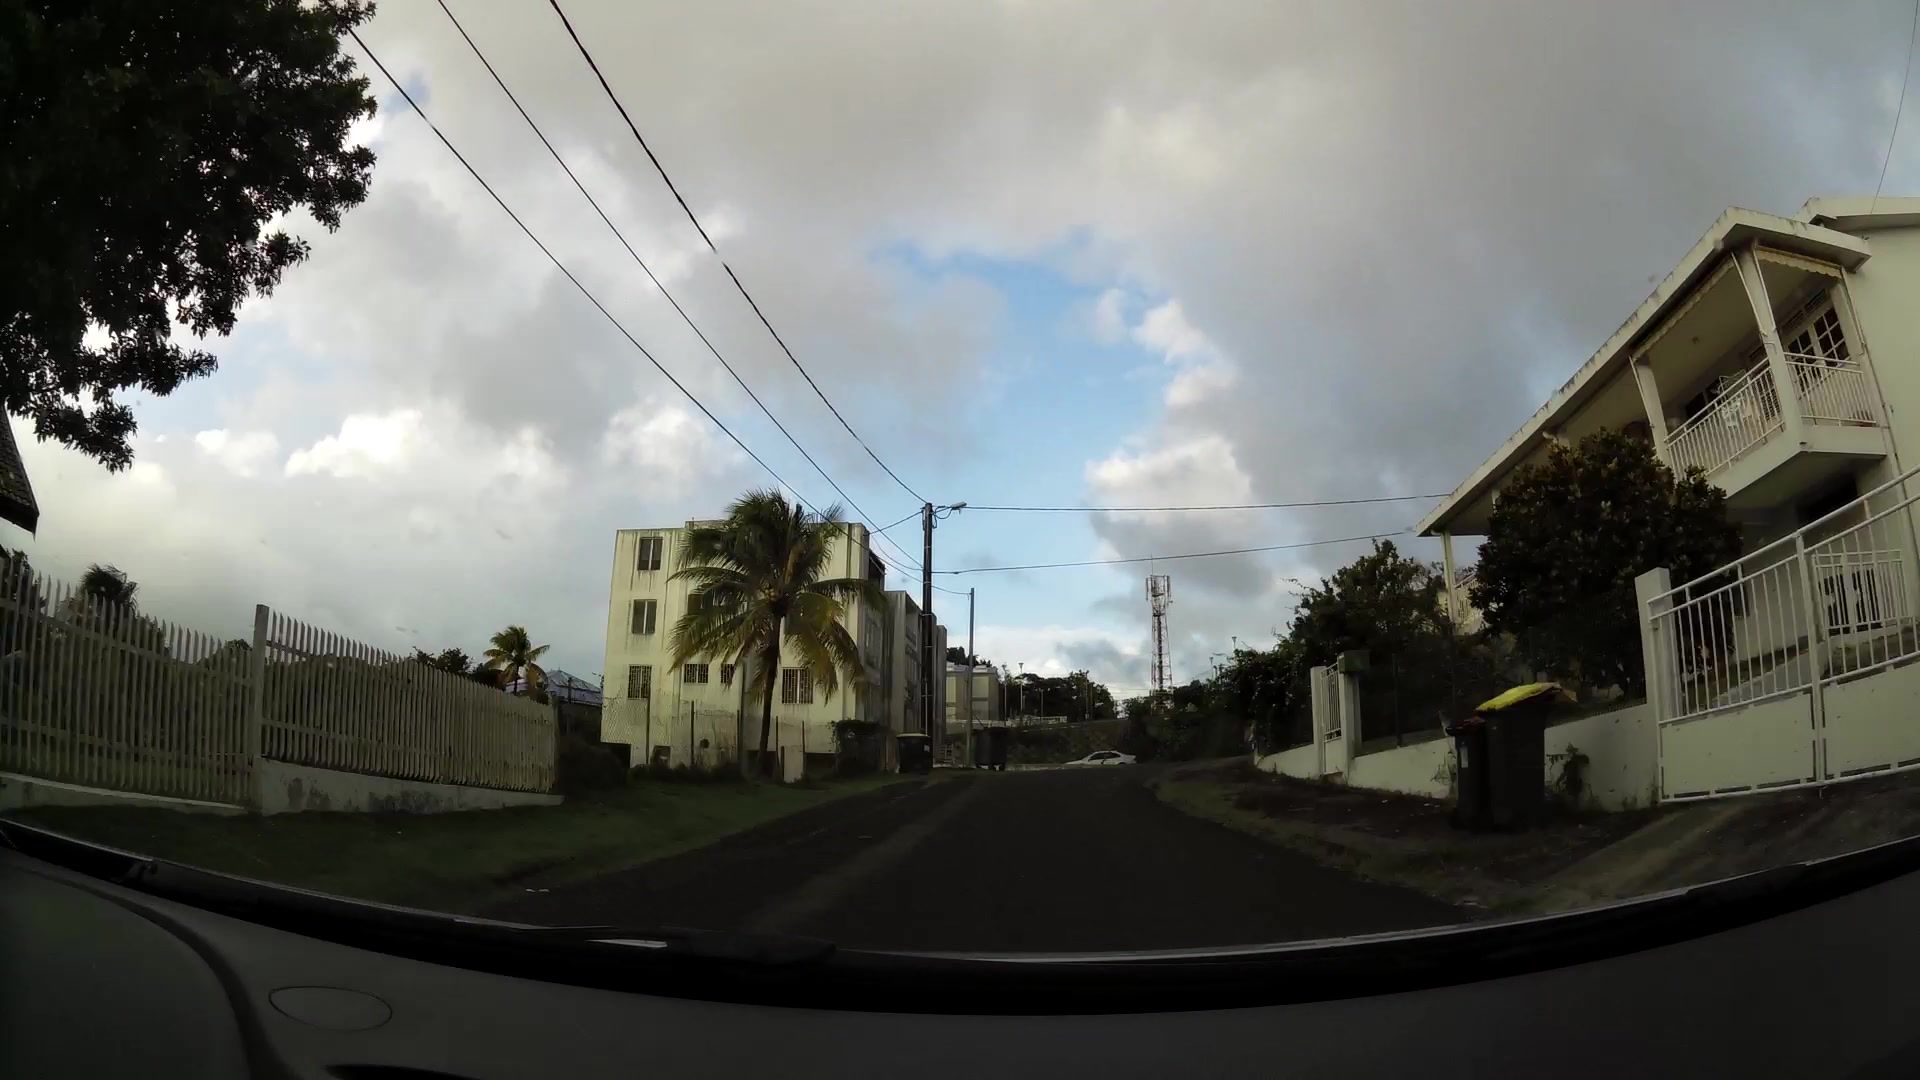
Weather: cloudy
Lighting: day
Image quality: good
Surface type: driving surface
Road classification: residential
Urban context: urban centre
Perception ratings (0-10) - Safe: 2.79, Lively: 6.83, Beautiful: 3.84, Boring: 6.28, Depressing: 2.84, Wealthy: 1.73